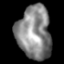
Tissue: lung
Cell type: Epithelial cells
Senescence score: 0.1516
Nuclear area (px): 1760
Mean DAPI intensity: 136.179